Aerial crown-view tile of a tropical tree (Barro Colorado Island, Panama), acquired 20250414:
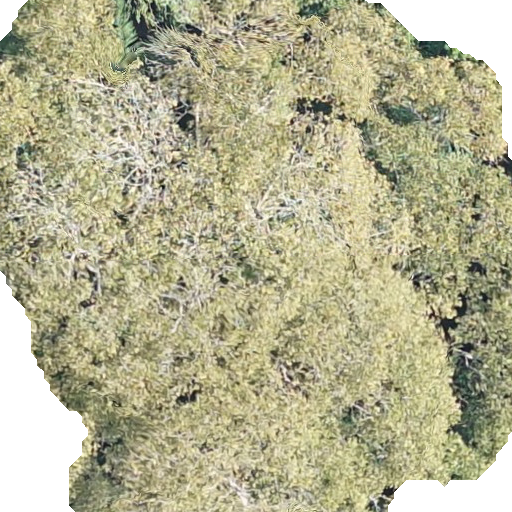
Species: Dipteryx oleifera
GBIF accepted scientific name: Dipteryx oleifera
Crown area: 394.401 m²